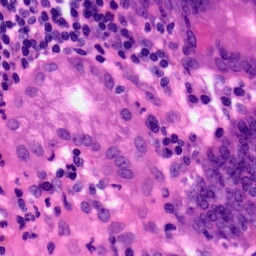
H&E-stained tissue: Pancreatic